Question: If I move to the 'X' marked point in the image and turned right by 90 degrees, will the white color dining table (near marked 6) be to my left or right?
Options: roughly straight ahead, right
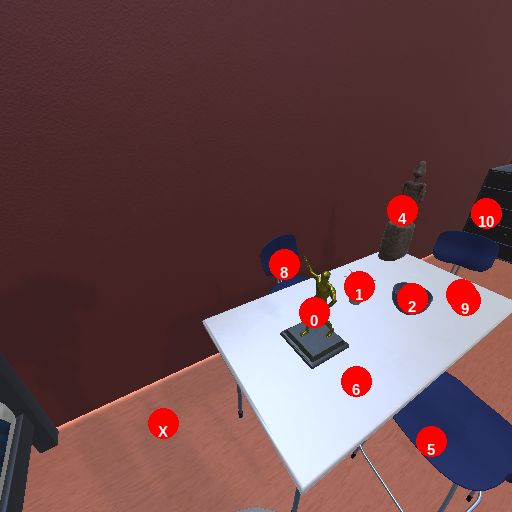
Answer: roughly straight ahead